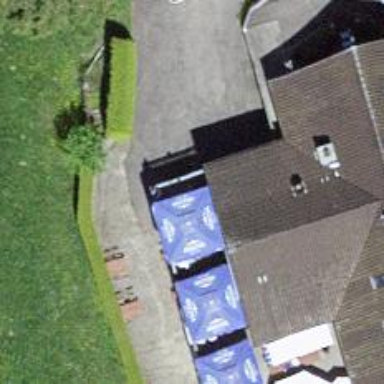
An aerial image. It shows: Restaurant.